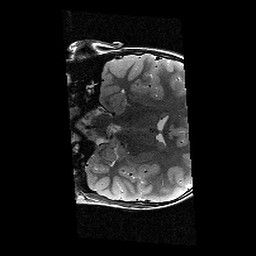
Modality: T2w
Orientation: coronal
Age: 11
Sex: female
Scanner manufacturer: siemens
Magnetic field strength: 3 T
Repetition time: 9.23 s
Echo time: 0.067 s